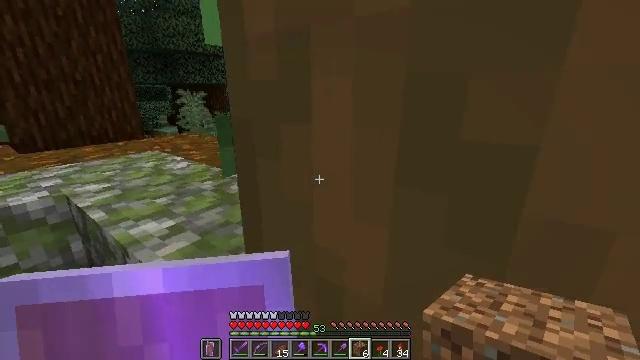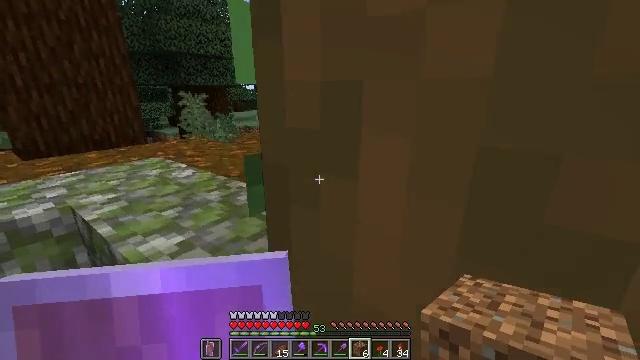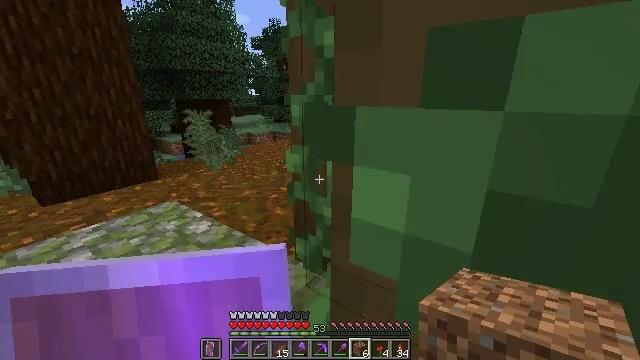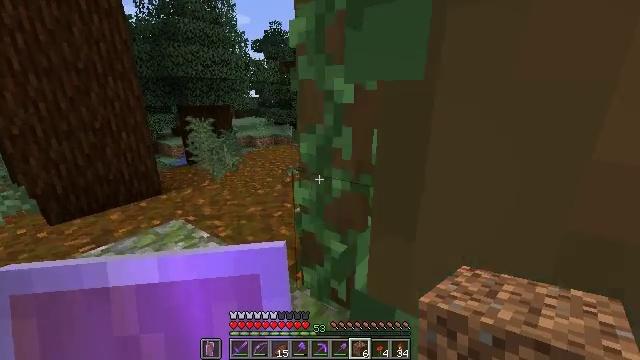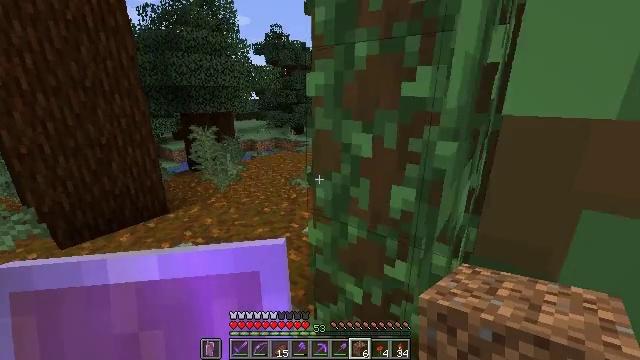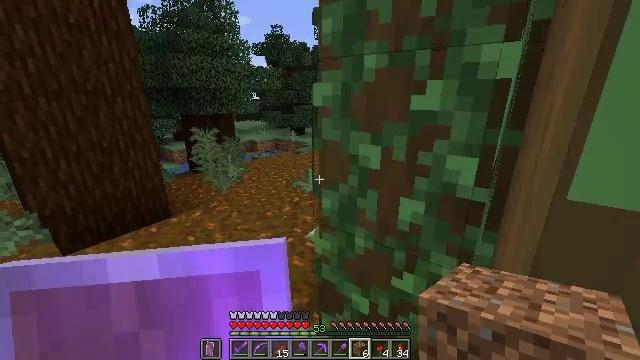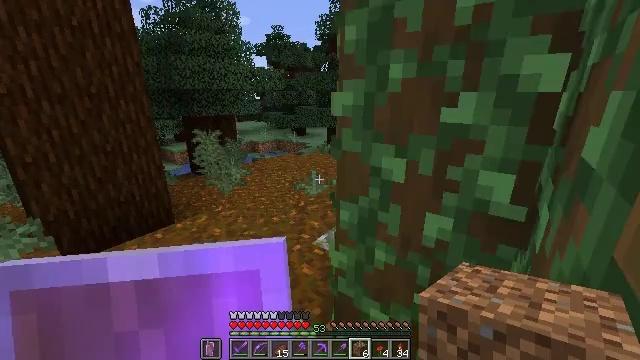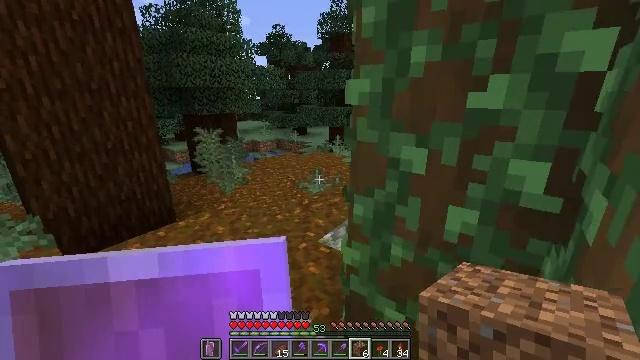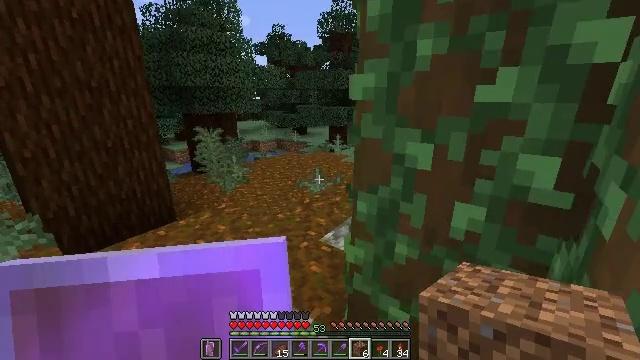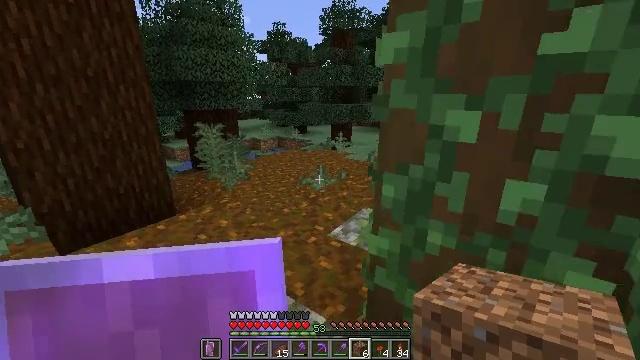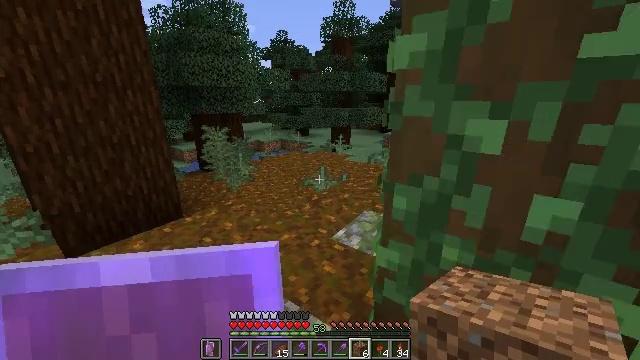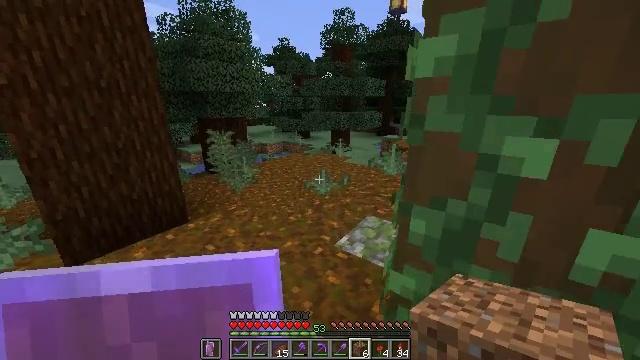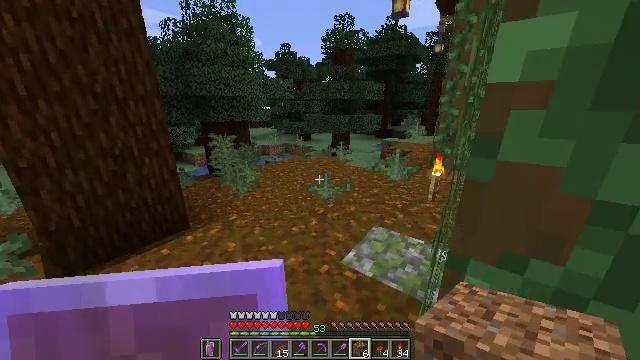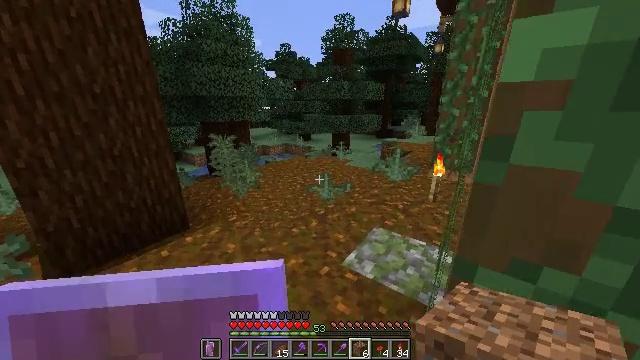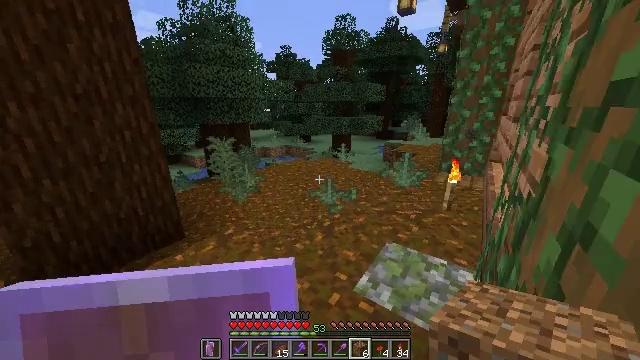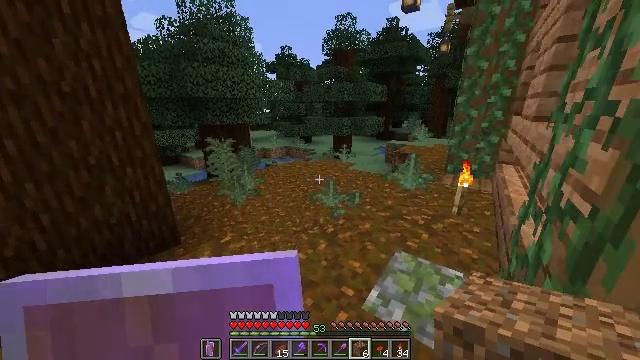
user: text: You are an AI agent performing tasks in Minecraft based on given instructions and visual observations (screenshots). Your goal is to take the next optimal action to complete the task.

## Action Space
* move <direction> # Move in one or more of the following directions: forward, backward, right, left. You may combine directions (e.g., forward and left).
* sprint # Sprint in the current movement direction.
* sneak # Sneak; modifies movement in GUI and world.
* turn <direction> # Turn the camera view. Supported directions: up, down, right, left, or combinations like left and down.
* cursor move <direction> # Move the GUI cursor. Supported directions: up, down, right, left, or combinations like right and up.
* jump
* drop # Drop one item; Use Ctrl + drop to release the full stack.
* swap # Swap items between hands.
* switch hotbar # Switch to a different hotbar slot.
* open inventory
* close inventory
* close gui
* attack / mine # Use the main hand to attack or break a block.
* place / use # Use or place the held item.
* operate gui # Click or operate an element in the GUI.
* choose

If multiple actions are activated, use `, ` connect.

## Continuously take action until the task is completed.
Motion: motion action
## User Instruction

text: Shatter the glass pane with a tool.
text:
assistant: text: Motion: move forward, sprint, jump
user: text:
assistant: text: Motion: move forward, sprint, jump
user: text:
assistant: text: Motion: move forward, sprint
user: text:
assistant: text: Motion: move forward, sprint
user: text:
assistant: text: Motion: move forward, sprint
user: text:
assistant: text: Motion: move forward, sprint
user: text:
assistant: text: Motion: move forward, sprint
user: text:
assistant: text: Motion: move forward, sprint
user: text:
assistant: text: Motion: move forward, sprint
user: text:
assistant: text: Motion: move forward, sprint
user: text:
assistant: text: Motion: move forward, sprint
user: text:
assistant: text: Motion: move forward, sprint
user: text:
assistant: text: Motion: move forward, sprint
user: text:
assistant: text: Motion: move forward, sprint
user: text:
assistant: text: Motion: move forward, sprint
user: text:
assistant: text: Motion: move forward, sprint
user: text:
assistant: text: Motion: move forward, sprint
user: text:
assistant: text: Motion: move forward, sprint
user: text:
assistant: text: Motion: move forward, sprint
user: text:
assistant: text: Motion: move forward, sprint, turn right
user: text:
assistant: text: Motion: move forward, sprint, turn right
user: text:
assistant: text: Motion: move forward, sprint, turn right
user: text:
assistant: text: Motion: move forward, sprint, turn right
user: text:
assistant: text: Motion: move forward, sprint
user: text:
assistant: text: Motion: move forward, sprint
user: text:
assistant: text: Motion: move forward, sprint
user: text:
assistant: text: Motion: move forward, sprint
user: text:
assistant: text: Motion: move forward, sprint, turn right
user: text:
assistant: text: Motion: move forward, sprint, turn right
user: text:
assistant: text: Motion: move forward, sprint, turn right